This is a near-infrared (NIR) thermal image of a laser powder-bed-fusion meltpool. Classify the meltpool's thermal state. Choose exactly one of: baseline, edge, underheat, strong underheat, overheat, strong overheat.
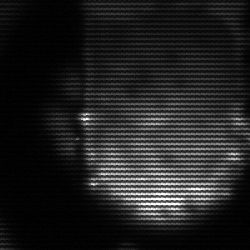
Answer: baseline